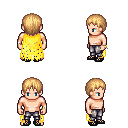
a pixel art fantasy rpg character, male body template, human, light skin, yellow tattered cape, metal pants, light blonde plain hairstyle, bracelets, ghillies, four views (front, back, left, right), 2x2 character sprite sheet, small pixel art, hard edges, no anti-aliasing